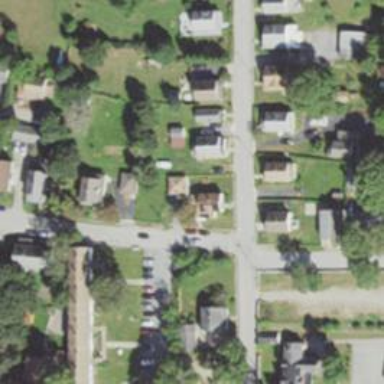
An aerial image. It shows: Residential driveway.